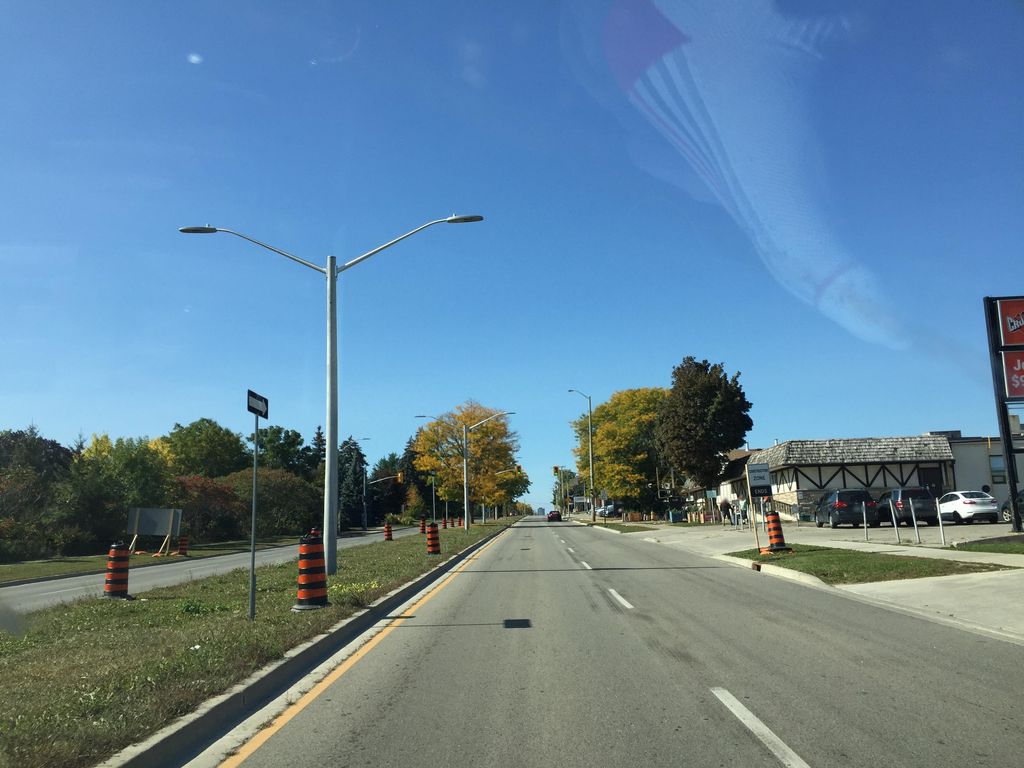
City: kitchener-waterloo